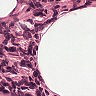
Metastatic tissue present: no